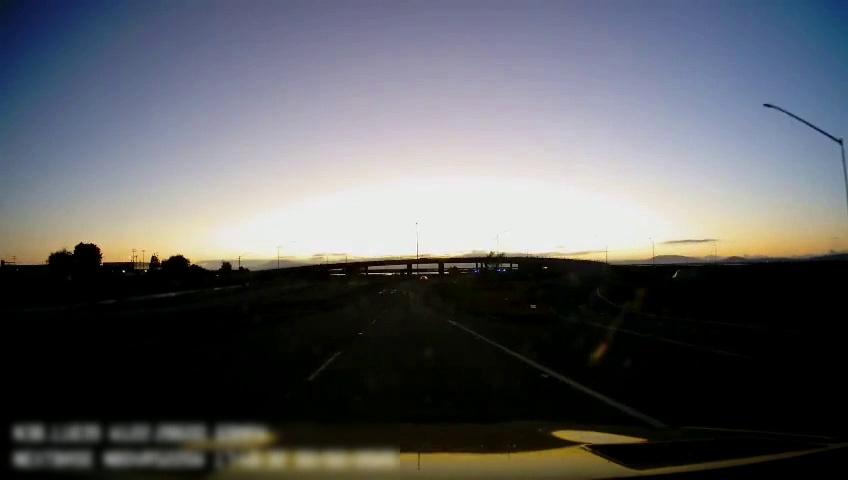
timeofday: Dusk/Dawn/Twilight
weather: Sunny
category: Drivable Space
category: Lanes | Current Lane
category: Lanes | Current Lane
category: Lanes | Alternate Lane
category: Lanes | Alternate Lane